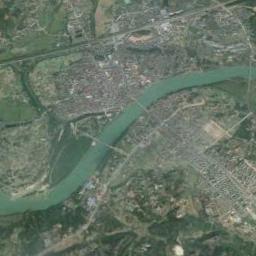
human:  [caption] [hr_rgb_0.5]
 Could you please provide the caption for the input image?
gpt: The green river goes through the residential area .

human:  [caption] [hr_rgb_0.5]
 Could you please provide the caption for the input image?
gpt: There are many trees around the river .

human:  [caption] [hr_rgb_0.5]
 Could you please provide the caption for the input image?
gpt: The river goes through bare land and green trees .

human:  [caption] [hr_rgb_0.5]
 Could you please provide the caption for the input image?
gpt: A curvy turquoise river winds through the city .

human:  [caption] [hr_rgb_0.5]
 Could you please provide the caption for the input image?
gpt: There are many buildings and some green meadows near the river .